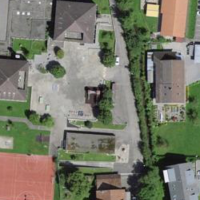
EUNIS habitat code: 54
Species observed at this site:
Cornus sanguinea